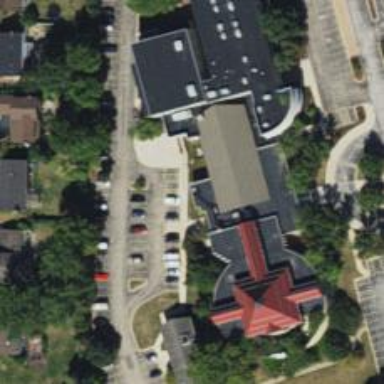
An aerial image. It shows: School.